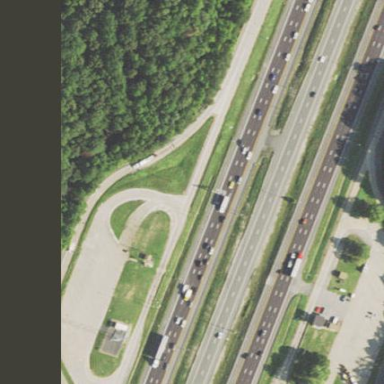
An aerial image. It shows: Rest area on the road.